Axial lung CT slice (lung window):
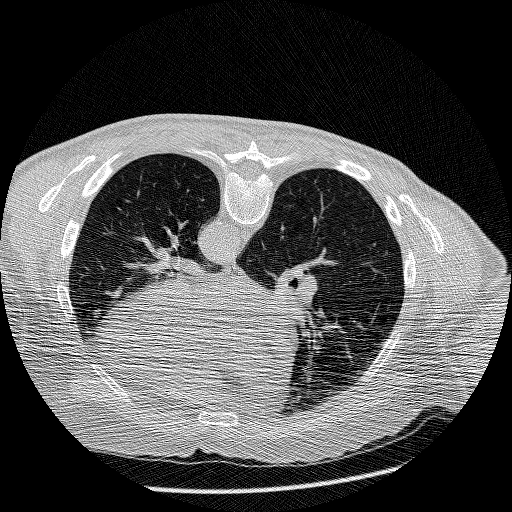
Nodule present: no